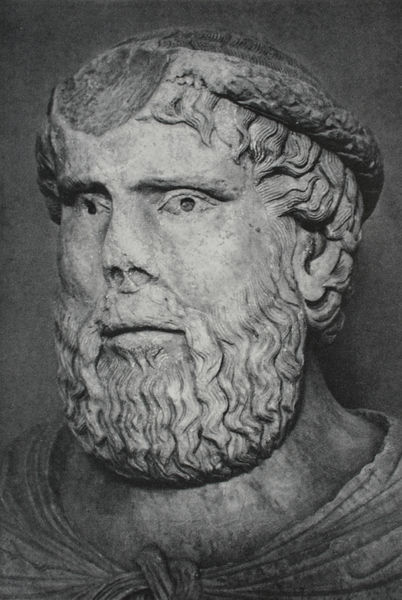
Titel: Die sogenannte Vinea-Büste (Pier delle Vigne) - Skulptur für die Brückentoranlage von Capua
Standort: Capua
Institution: Museo Campano
Schlagwörter: gott, kopf, mann, schatten, umhang, weiß, frisur, haar, hut, marmor, mund, nase, ohr, schwarz, stirn, tuch, bart, augen, band, gesicht, knoten, kragen, stein, vollbart, bild, bildnis, hals, portrait, porträt, auge, gewand, haare, mantel, locken, ohren, skulptur, statue, relief, schaden, crown, hat, kaiser, white, black, face, gray, grey, hair, nose, old, robe, detail, büste, pupillen, bildhauerei, plastik, foto, fotografie, antike, philosoph, haarkranz, kranz, lorbeerkranz, pupille, nasenlöcher, römer, has, antik, zeus, classical, greek, man, roman, stone, toga, griechisch, mittelalter, ear, head, griechenland, armor, costume, eyes, male, noble, black and white, bust, gaze, look, shawl, tunika, ruins, chin, fabric, mouth, grieche, beard, old man, sieger, monument, sculpture, römisch, marble, person, emperor, royal, ancient, cape, cheeks, cloak, clothes, laurel, neck, wreath, antique, historical, rome, hadrian, cäsar, ears, monk, eye, war, cloth, roma, god, beschädigt, lips, stare, greyscale, stylized, cheek, eyebrows, heat, empire, delle, carving, clothing, socrates, forehead, jupiter, eyebrow, muscle, photograph, creepy, skull, mustache, moustache, broken, krieg, greece, anguish, missing, philosopher, siegerkranz, loorbeerkranz, brückentoranlage, capua, commodus, laurel wreath, marble bust, vespasian, lock, sorrow, figur, air, ruler, power, wavy, grayscale, d, gewnadt, mütze, antinquity, marbel, chip, drills, bear, apollo, curly, worn, carved, tunic, busts, nostril, tunica, pupi, pupil, tied, guy, damaged, sculpt, sculpted, chunk, nostrils, knot, chiseled, grace, plato, damanged, coiled hair, broken nose, chipped, free standing, holes, missing forehead, abgebrochene nase, damage, mustard, deity, erosion, authority, ruined, abraded, fastened, anceint, liips, klassik, aristotle, roman empire, giechischer büste, chisle, humanities, nicht moderne, nose broken, head chipped, eye holes, romn, eye hole, chipped head, sokrates, philosof, breard, reman